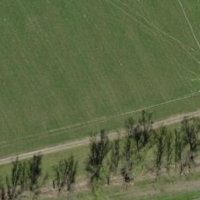
EUNIS habitat code: 52
Species observed at this site:
Cyperus esculentus
Corvus cornix
Cygnus olor
Apis mellifera
Motacilla alba
Milvus migrans